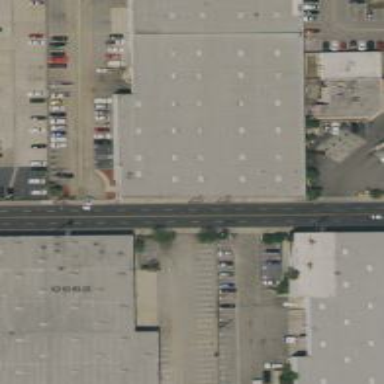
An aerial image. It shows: Warehouse building.